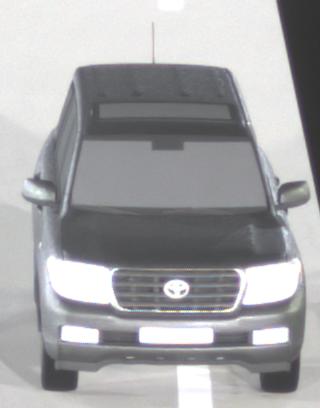
Make: Toyota
Model: Land Cruiser V8 4.7
Detailed model: Land Cruiser V8 (J20)
Model produced from: 2008/03
Model produced until: 2009/11
Doors: 5
Color: gray
Road condition: dry road
Daytime: night
Contrast: high contrast